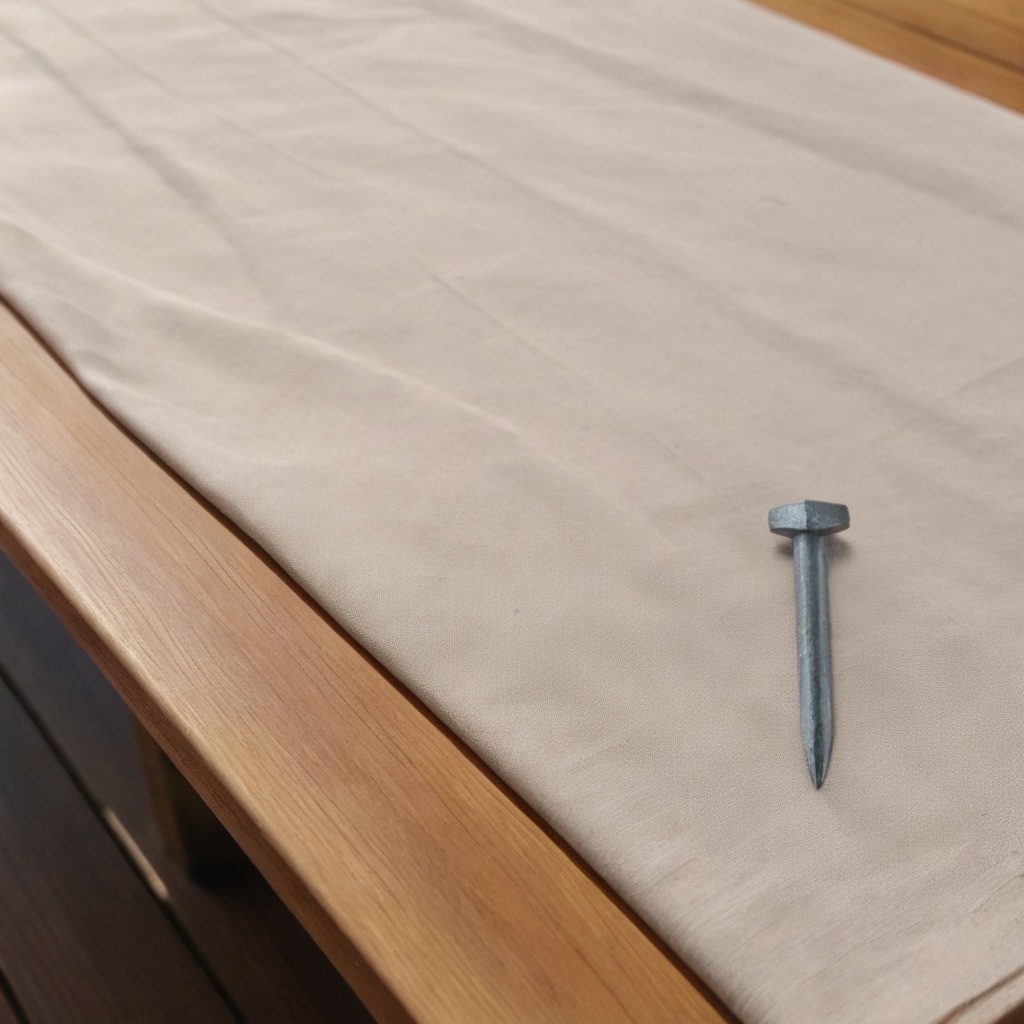
A nail lying on a wooden table in an outdoor workshop during daytime bright natural light soft shadows worn but beneath the cloth